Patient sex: F
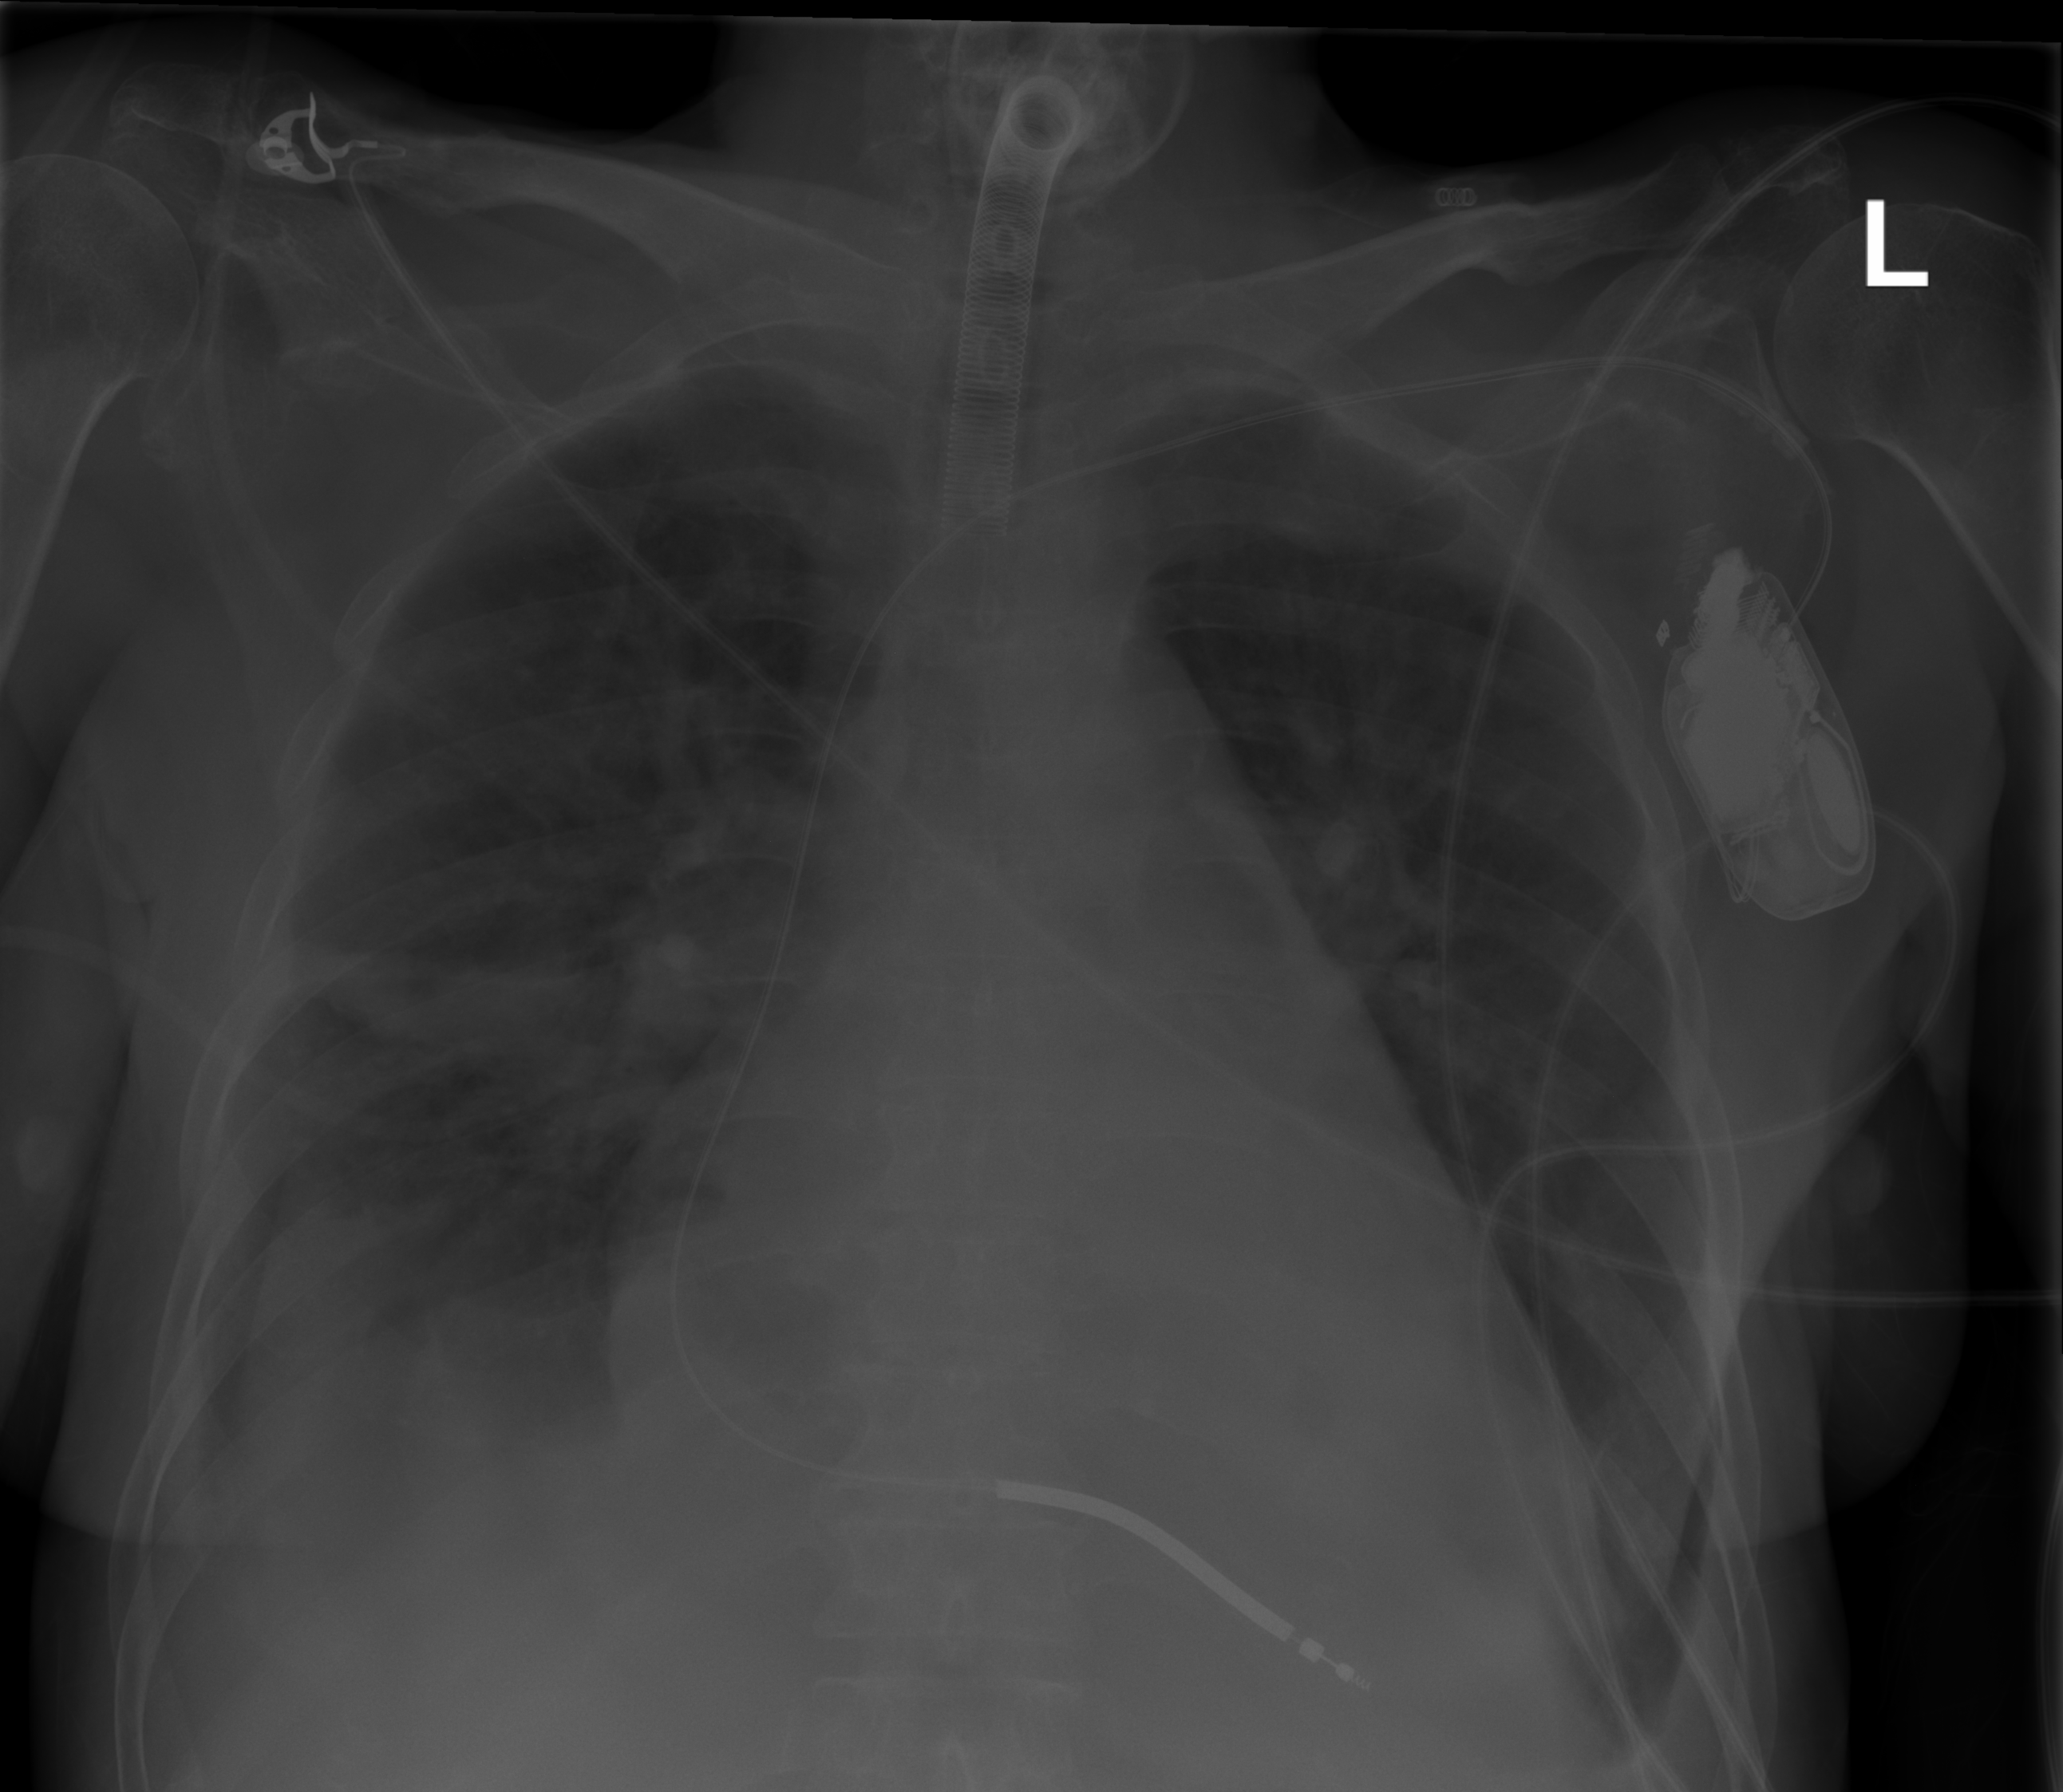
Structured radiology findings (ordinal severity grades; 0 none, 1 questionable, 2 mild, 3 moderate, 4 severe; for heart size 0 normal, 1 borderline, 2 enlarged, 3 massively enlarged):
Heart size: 3
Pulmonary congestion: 2
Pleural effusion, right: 2
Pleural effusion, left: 1
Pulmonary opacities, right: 3
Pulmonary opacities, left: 2
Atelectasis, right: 3
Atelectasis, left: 2